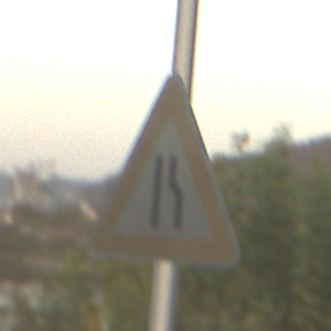
Verkehrszeichen: EinseitigVerengteFahrbahnRechts
Umgebung: Outdoor, Nature
Tageszeit: SunriseSunset
Wetter: PartlyCloudy
Licht: Natural
Jahreszeit: NotSpecified
Kontrast: LowContrast